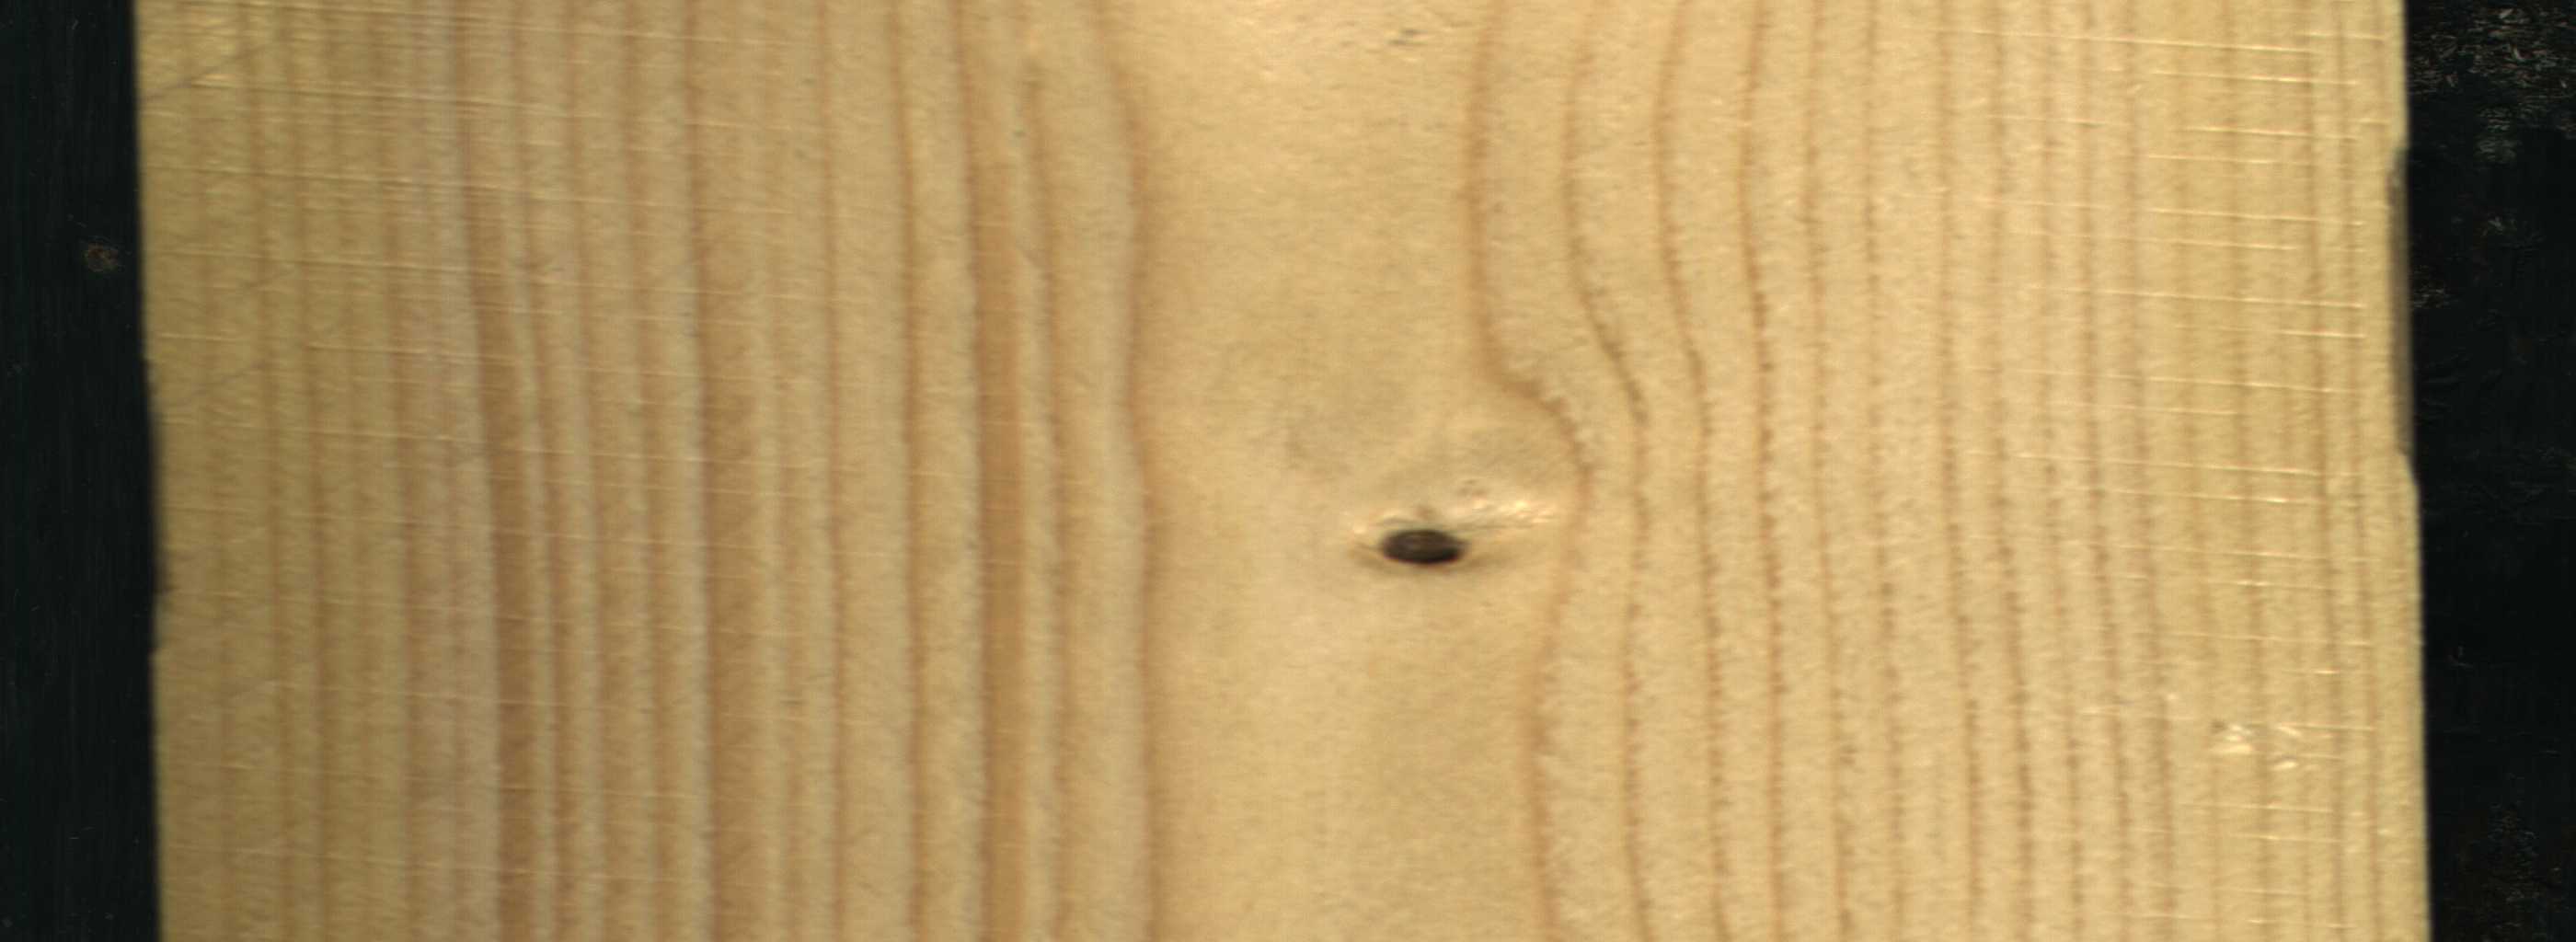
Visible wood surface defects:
Dead_Knot